Question: I am getting an error in MySQL procedure at EXEC () function:

What is the cause of error?
'''
CREATE PROCEDURE get_string_try(in_strlen int, in_id int)
BEGIN
set @var:='';
while(in_strlen>0)
do
set @var:=concat(@var,IFNULL(ELT(1+FLOOR(RAND() * 53), 'a','b','c','d','e','f','g','h','i','j','k','l','m','n','o','p','q','r','s','t','u','v','w','x','y','z',' ','A','B','C','D','E','F','G','H','I','J','K','L','M','N','O','P','Q','R','S','T','U','V','W','X','Y','Z'),'kovendan'));
set in_strlen:=in_strlen-1;
set @ix :=1;
while (@ix < 4)
do
set @select_column_insert:= ELT(@ix, 'address','lastname','middlename');
#SET @DynamicQuery_1 = ('UPDATE students set ' + @select_column_insert +' = '+ @var +' where id = '+in_id);
#SELECT COLUMN_NAME FROM INFORMATION_SCHEMA.COLUMNS WHERE TABLE_SCHEMA = Database() AND TABLE_NAME = 'students' AND column_name = 'middlename' INTO @select_column_insert;
EXEC('UPDATE students set ' + @select_column_insert +' = '+ @var +' where id = '+in_id);
set @ix = @ix+1;
end while;
end while;
END $$
delimiter ;
CALL get_string_try(6,7);
'''
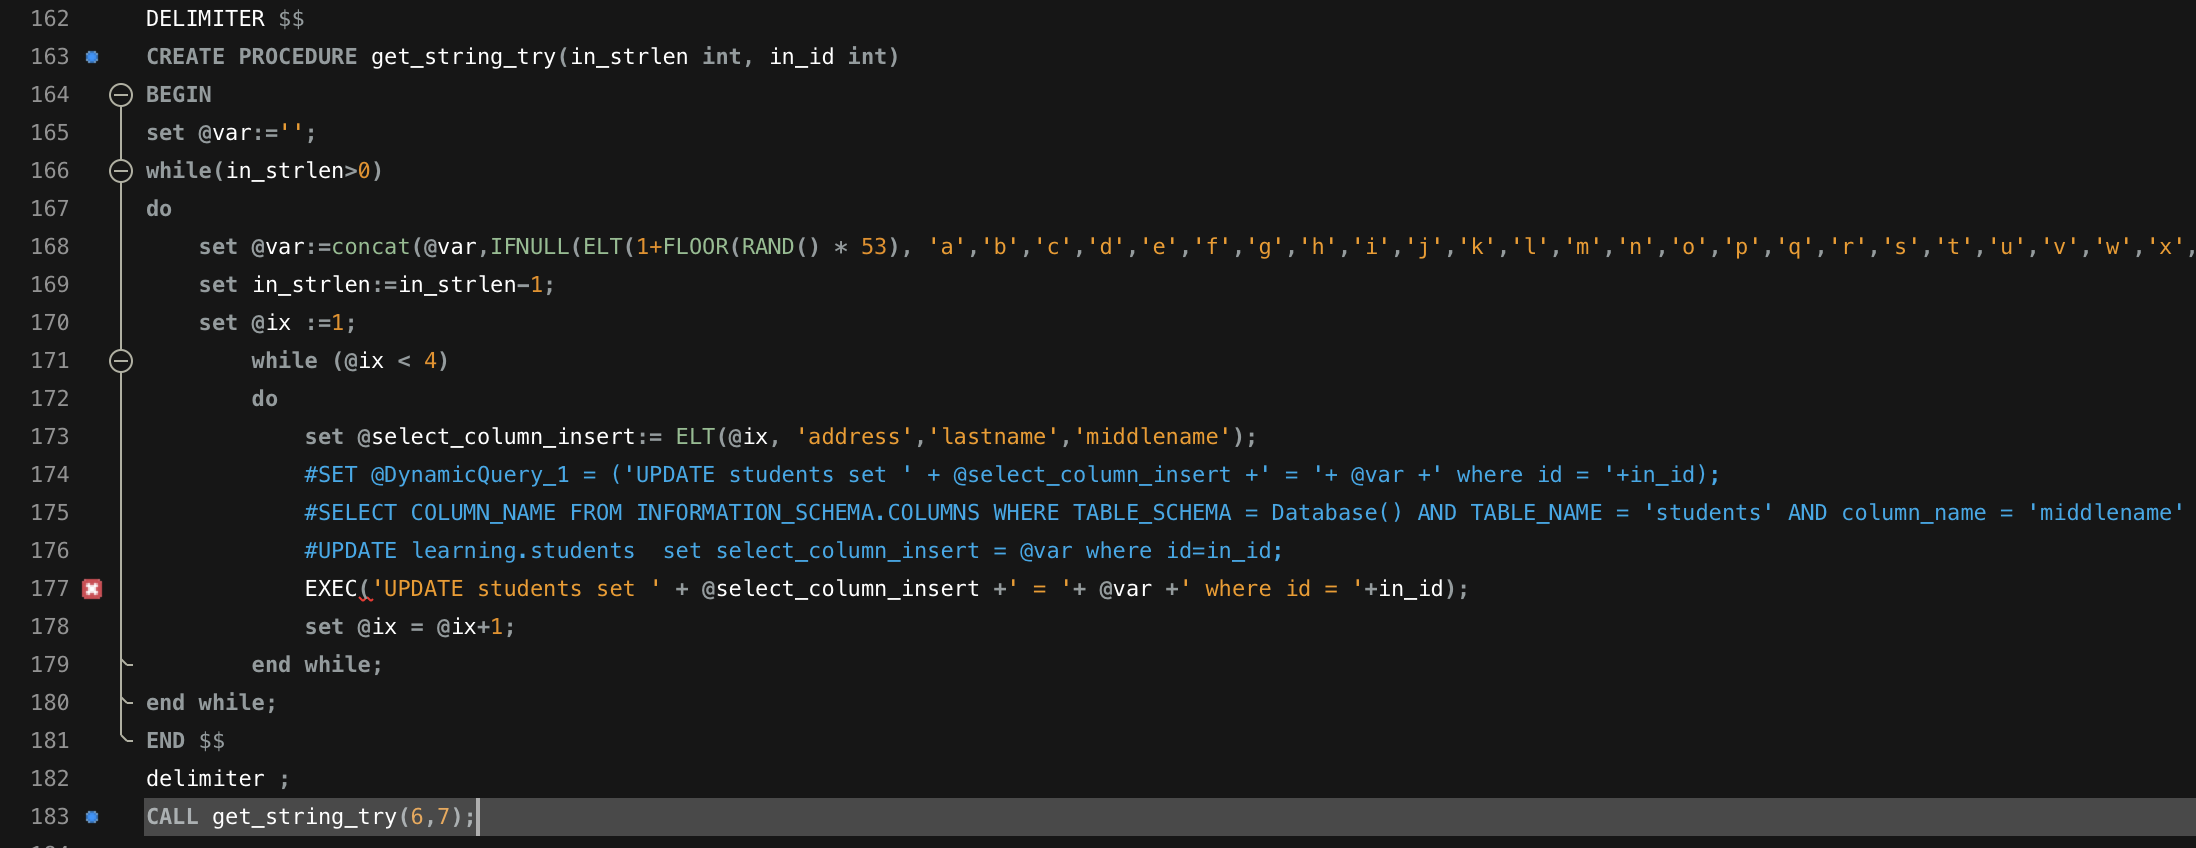
Answer: And finally found the solution.
refer below:
'''
DELIMITER $$
CREATE PROCEDURE get_string_try(in_strlen int, in_id int)
BEGIN
set @var:='';
while(in_strlen>0)
do
set @var:=concat(@var,IFNULL(ELT(1+FLOOR(RAND() * 53), 'a','b','c','d','e','f','g','h','i','j','k','l','m','n','o','p','q','r','s','t','u','v','w','x','y','z',' ','A','B','C','D','E','F','G','H','I','J','K','L','M','N','O','P','Q','R','S','T','U','V','W','X','Y','Z'),'kovendan'));
set in_strlen:=in_strlen-1;
set @ix :=1;
while (@ix < 4)
do
set @select_column_insert:= ELT(@ix, 'address','lastname','middlename');
SET @DynamicQuery_1 = CONCAT('UPDATE students set ', @select_column_insert, '= ', "'", @var,"'" ,' where id = ',in_id);
PREPARE stmt FROM @DynamicQuery_1;
EXECUTE stmt;
DEALLOCATE PREPARE stmt;
set @ix = @ix+1;
end while;
end while;
END $$
delimiter ;
CALL get_string_try(6,8);
'''